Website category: auto
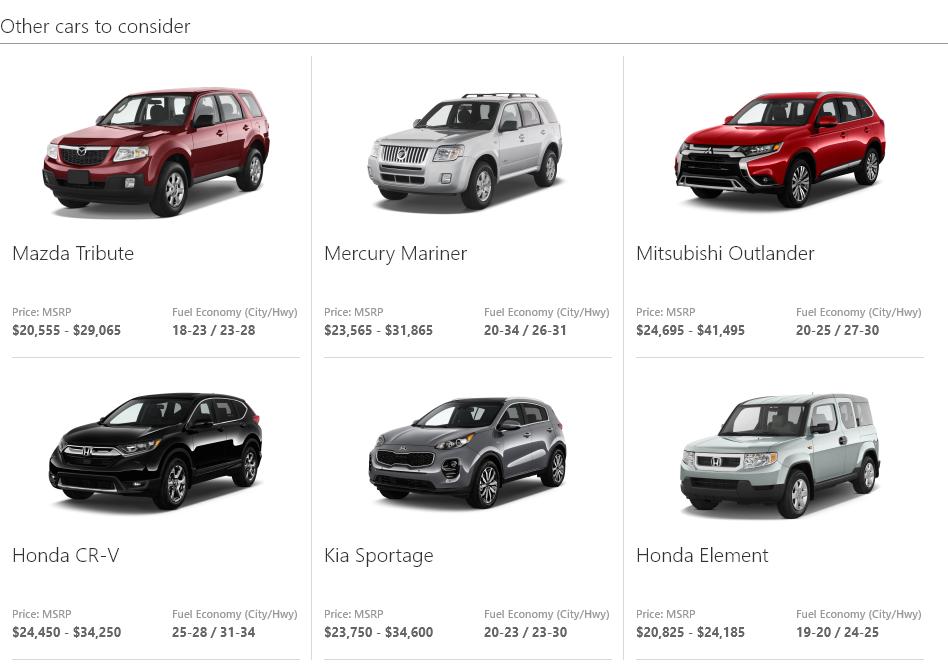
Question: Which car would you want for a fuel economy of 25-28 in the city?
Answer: Honda CR-V

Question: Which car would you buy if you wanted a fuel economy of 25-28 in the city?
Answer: Honda CR-V

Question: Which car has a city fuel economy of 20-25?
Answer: Mitsubishi Outlander

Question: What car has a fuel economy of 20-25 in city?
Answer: Mitsubishi Outlander

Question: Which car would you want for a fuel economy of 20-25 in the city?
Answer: Mitsubishi Outlander

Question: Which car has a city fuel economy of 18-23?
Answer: Mazda Tribute

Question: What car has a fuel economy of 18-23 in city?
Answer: Mazda Tribute

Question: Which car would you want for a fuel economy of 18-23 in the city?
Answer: Mazda Tribute

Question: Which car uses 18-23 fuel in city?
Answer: Mazda Tribute

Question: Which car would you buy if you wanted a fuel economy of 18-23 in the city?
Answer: Mazda Tribute

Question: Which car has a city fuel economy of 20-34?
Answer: Mercury Mariner

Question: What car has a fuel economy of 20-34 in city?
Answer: Mercury Mariner

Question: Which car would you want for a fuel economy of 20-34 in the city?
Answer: Mercury Mariner

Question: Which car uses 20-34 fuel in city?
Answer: Mercury Mariner

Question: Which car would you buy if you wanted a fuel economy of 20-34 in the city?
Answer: Mercury Mariner

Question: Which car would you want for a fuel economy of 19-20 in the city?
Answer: Honda Element

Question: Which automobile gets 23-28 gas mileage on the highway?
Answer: Mazda Tribute

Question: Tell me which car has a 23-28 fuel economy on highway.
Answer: Mazda Tribute

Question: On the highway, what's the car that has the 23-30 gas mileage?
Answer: Kia Sportage

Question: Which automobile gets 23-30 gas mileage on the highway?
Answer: Kia Sportage

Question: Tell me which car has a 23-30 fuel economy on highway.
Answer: Kia Sportage

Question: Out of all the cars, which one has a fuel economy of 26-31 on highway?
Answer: Mercury Mariner

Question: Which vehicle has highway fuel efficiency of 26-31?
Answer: Mercury Mariner

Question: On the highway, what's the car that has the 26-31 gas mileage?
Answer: Mercury Mariner

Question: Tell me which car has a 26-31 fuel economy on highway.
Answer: Mercury Mariner

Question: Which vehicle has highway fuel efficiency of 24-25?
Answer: Honda Element

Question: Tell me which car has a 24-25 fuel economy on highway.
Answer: Honda Element

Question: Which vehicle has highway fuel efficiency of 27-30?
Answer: Mitsubishi Outlander

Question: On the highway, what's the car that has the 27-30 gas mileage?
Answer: Mitsubishi Outlander

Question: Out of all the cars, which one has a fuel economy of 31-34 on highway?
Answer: Honda CR-V

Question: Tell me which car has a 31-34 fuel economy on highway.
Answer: Honda CR-V